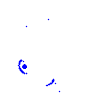
Particle: kaon